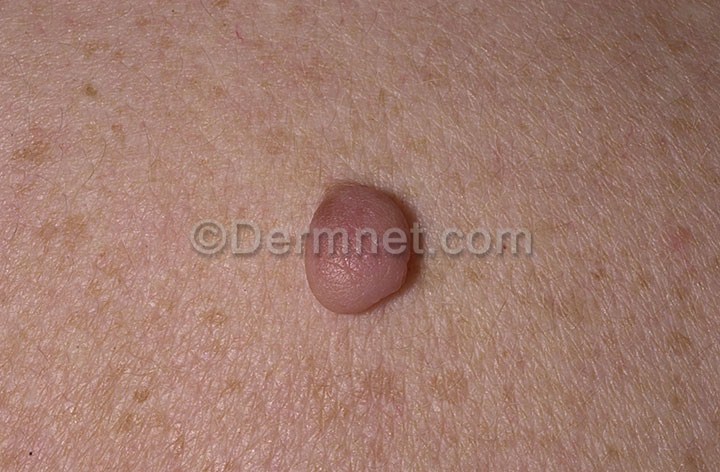
Disease: Melanoma Skin Cancer Nevi and Moles